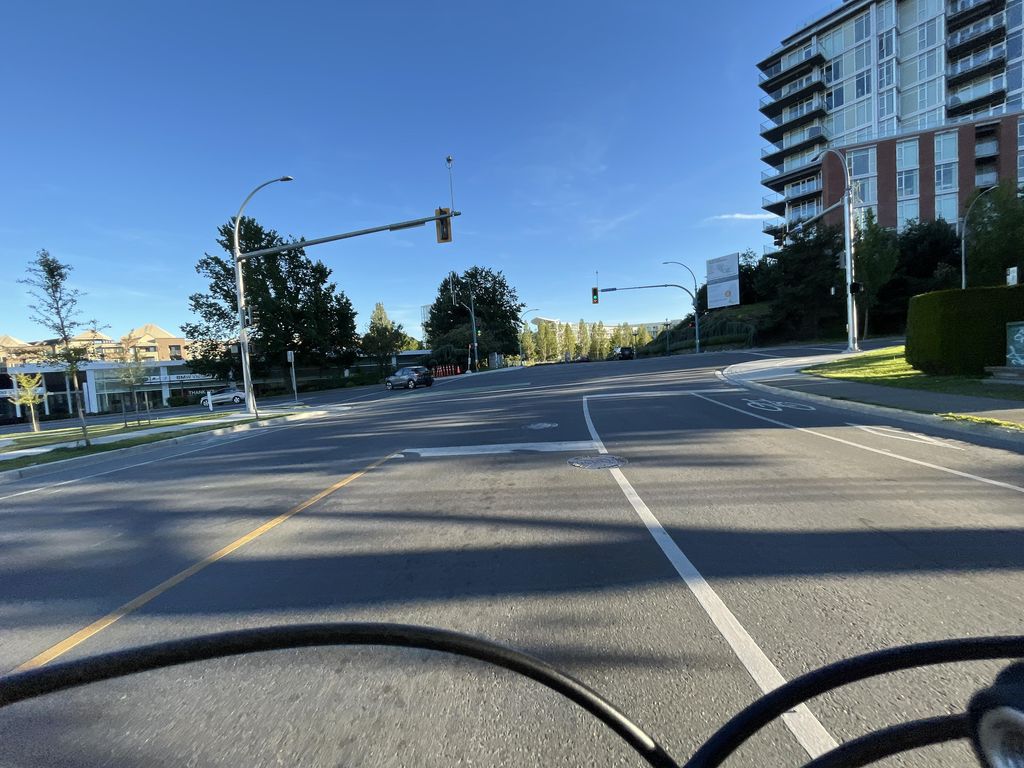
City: victoria